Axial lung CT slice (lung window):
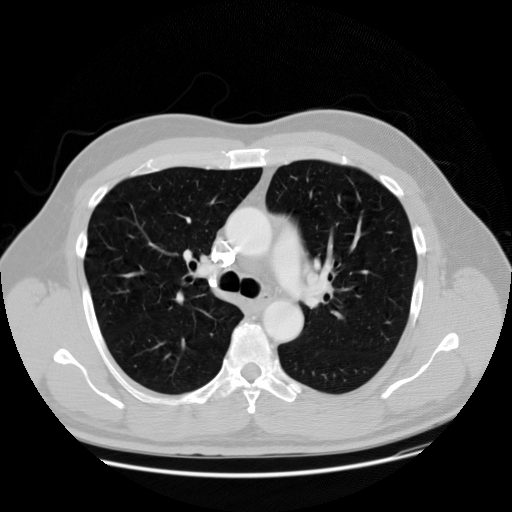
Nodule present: no